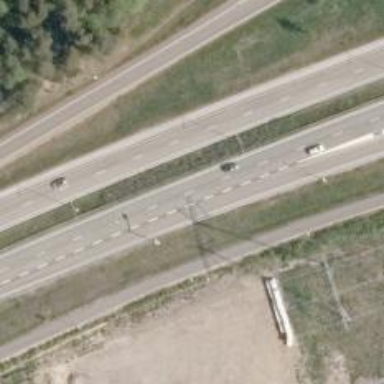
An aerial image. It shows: Motorway junction.